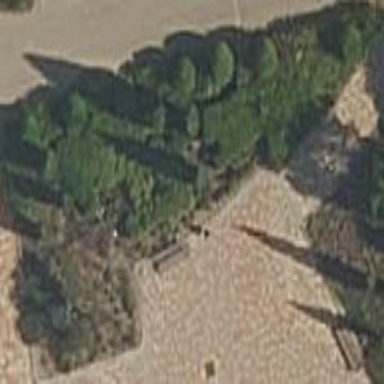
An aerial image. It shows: Garden with kerb barrier.